Field crop: maize
Growth stage: 1
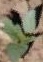
Species: datura